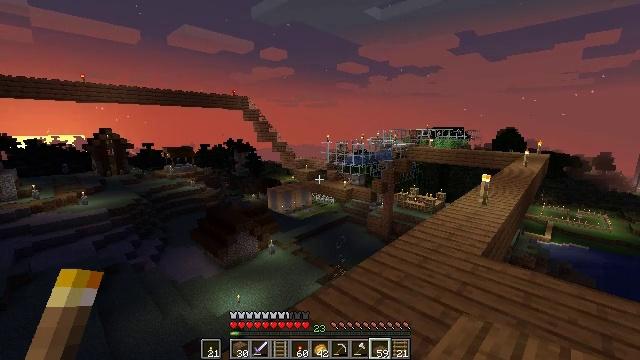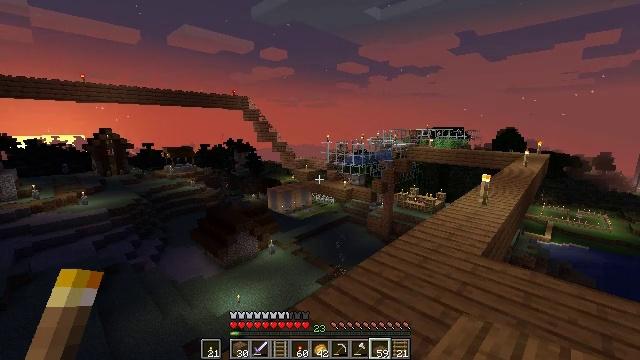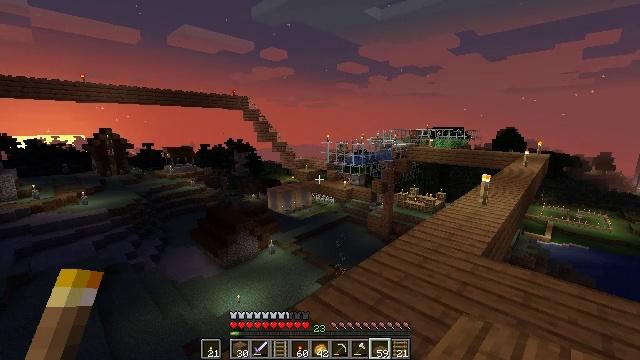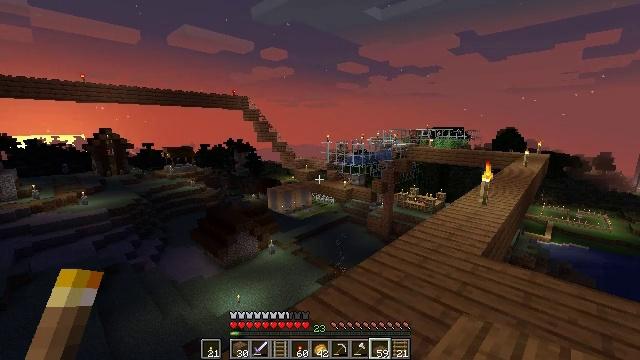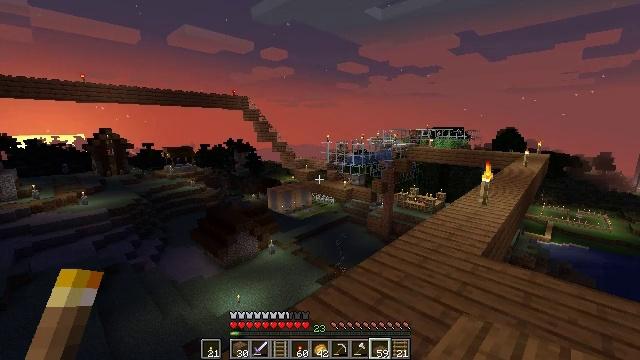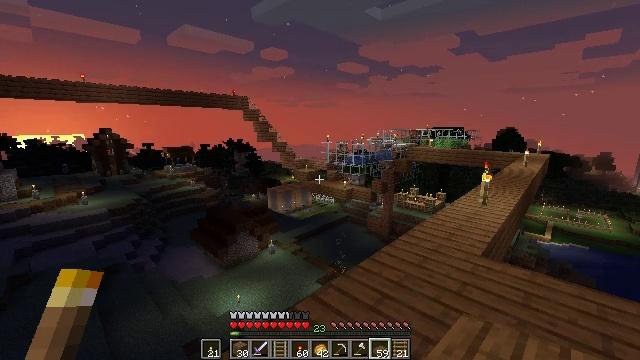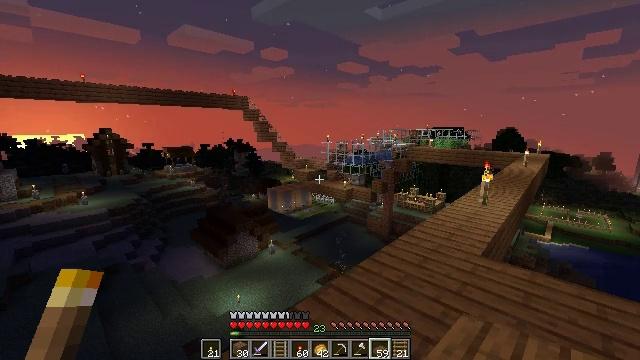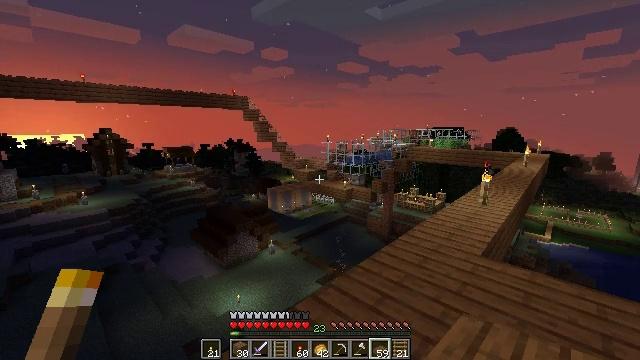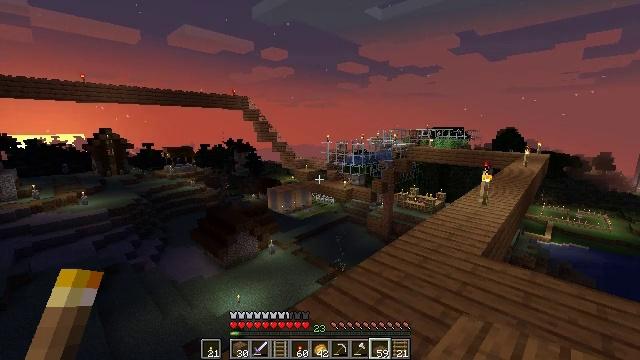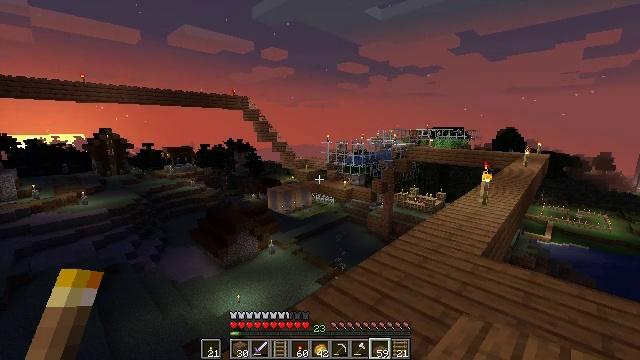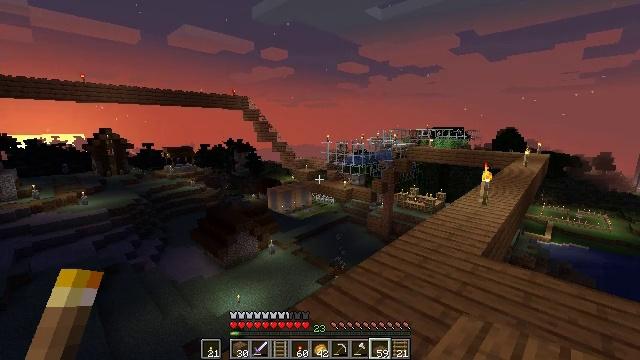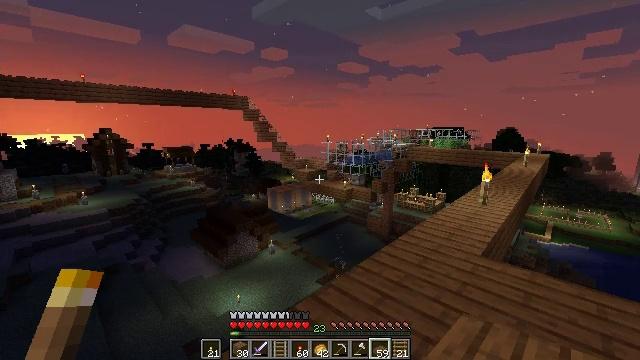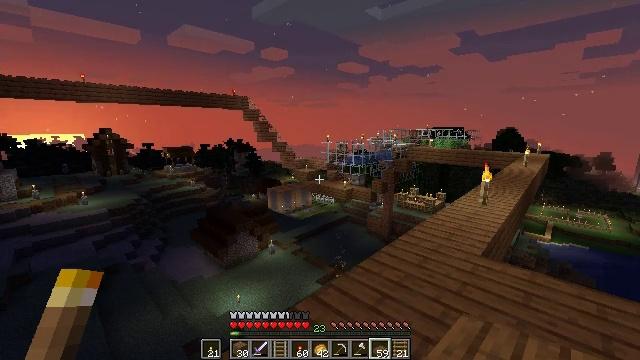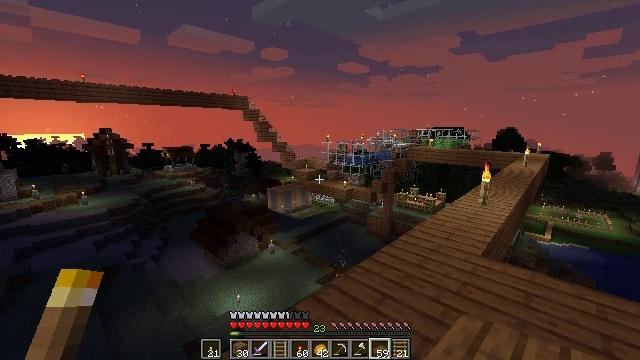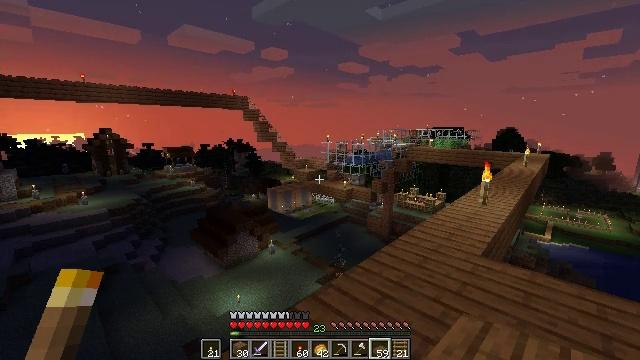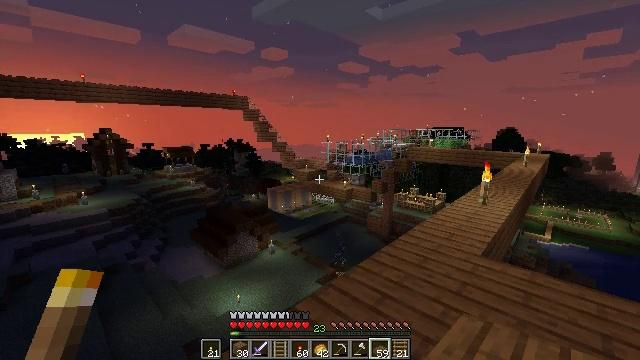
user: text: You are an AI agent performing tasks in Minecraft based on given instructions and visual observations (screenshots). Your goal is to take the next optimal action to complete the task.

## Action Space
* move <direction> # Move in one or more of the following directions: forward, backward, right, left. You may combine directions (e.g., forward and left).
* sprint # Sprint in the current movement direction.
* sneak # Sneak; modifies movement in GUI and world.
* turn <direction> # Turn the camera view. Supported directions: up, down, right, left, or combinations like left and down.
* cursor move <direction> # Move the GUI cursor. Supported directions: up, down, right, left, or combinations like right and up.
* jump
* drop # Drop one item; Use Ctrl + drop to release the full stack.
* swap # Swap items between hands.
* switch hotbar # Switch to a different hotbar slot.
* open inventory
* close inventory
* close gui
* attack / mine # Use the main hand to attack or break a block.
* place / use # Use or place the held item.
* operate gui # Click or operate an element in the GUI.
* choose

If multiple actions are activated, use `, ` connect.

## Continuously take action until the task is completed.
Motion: motion action
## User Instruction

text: Collect rails for building a railway.
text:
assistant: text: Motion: no_op
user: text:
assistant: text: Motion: no_op
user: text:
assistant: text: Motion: no_op
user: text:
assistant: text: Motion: no_op
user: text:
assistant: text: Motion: no_op
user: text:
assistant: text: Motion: no_op
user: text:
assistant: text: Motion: no_op
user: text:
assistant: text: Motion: no_op
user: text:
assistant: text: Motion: no_op
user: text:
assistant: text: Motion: no_op
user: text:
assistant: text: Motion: no_op
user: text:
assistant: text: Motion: no_op
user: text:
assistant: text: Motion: no_op
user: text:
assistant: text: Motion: no_op
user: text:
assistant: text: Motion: no_op
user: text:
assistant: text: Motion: no_op
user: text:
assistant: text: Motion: no_op
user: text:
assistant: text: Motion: no_op
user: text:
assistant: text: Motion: no_op
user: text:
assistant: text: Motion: no_op
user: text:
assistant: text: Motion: no_op
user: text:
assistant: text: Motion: no_op
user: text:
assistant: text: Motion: no_op
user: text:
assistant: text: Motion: no_op
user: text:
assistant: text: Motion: no_op
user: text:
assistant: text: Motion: no_op
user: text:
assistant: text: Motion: no_op
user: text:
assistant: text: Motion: no_op
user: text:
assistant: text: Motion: no_op
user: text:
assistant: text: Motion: no_op